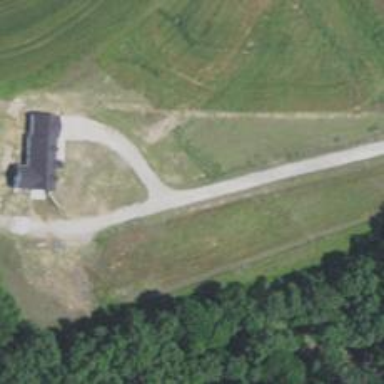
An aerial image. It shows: Driveway.